Field crop: maize
Growth stage: 2
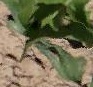
Species: maize